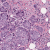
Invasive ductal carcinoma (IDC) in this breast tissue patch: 1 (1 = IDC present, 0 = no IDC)